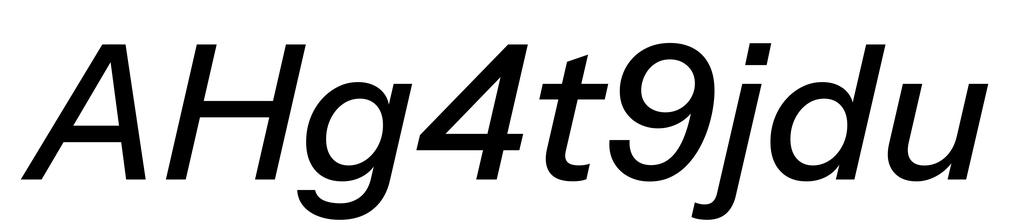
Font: InstrumentSans-Italic_Medium_Italic